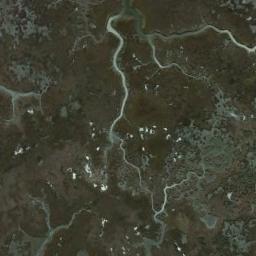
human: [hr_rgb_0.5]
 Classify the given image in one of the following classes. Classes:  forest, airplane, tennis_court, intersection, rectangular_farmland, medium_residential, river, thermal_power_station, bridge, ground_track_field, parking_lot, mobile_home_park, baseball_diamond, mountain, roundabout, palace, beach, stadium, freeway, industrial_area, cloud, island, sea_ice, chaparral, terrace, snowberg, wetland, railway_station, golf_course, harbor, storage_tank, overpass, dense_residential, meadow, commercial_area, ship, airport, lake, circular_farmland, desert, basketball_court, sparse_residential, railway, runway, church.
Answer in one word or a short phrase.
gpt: wetland